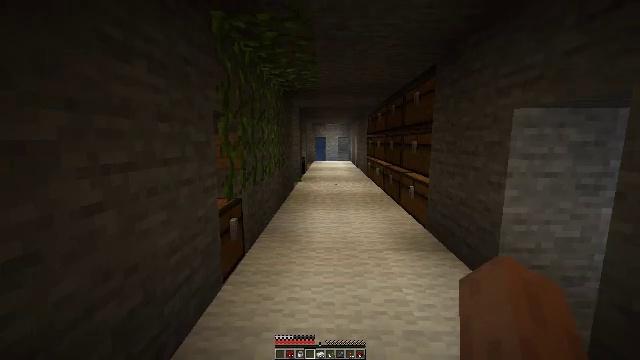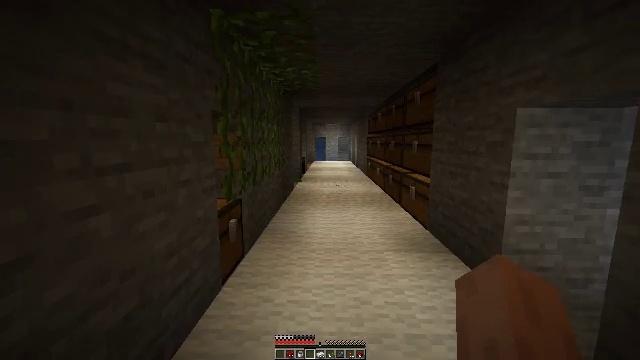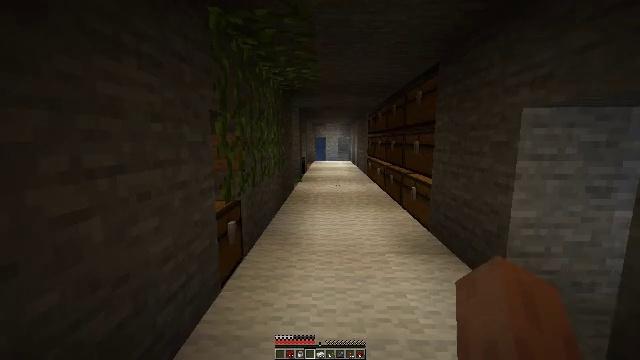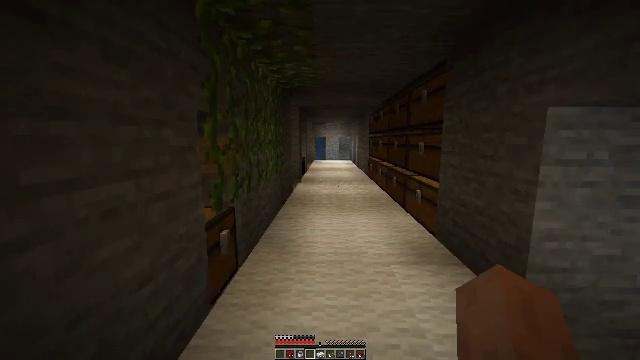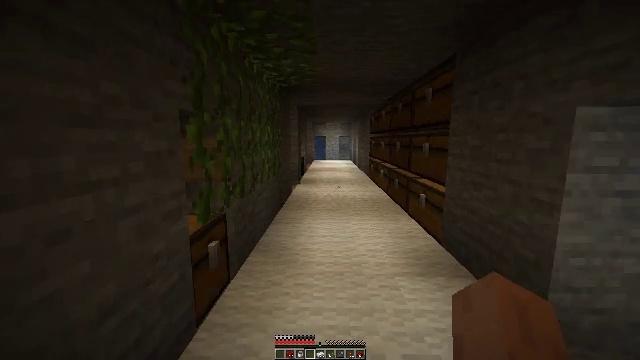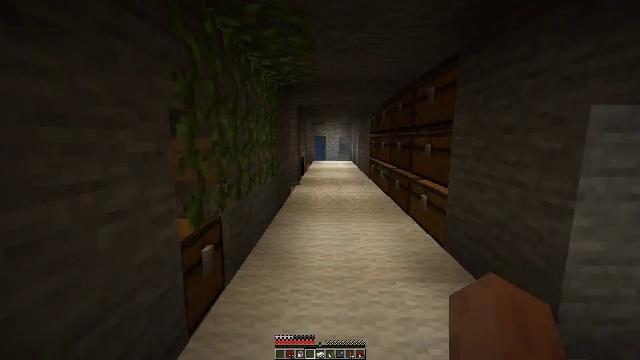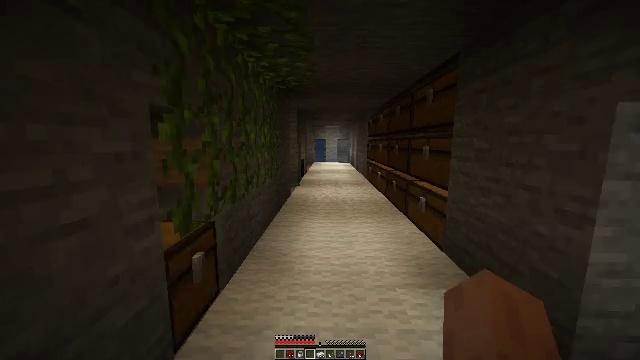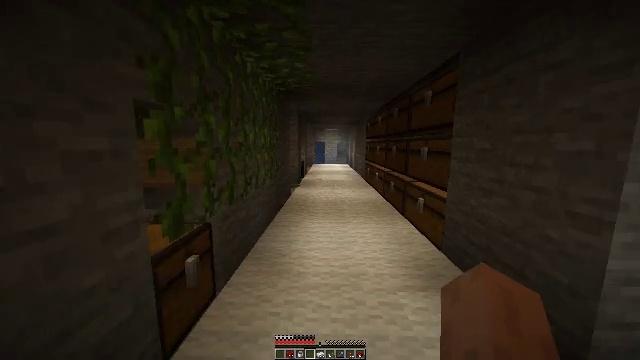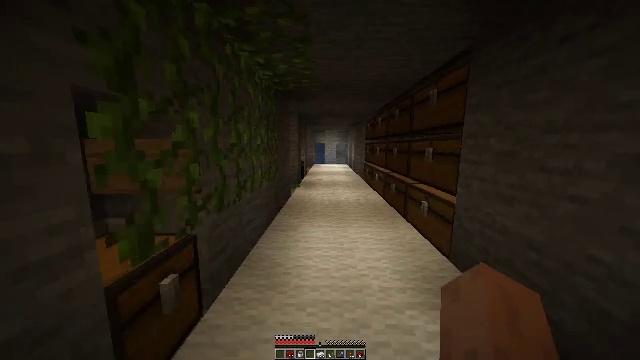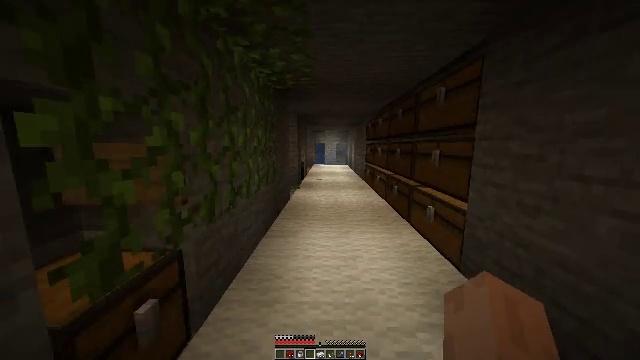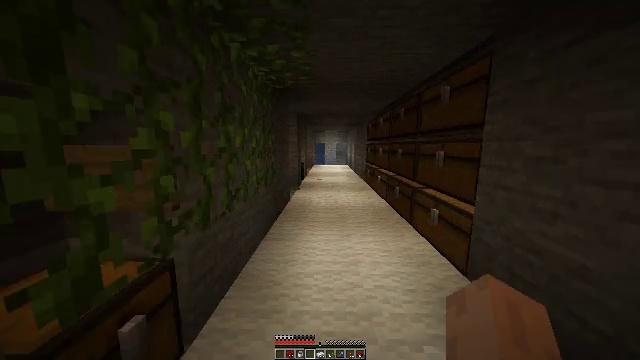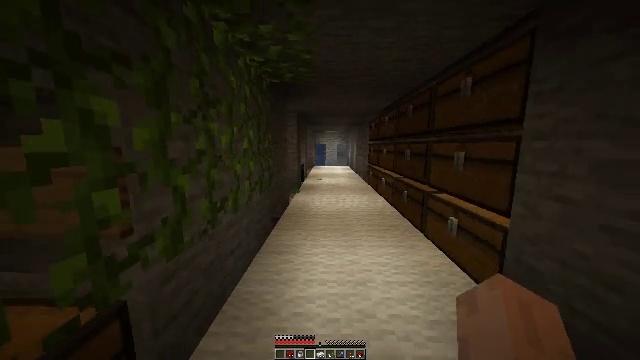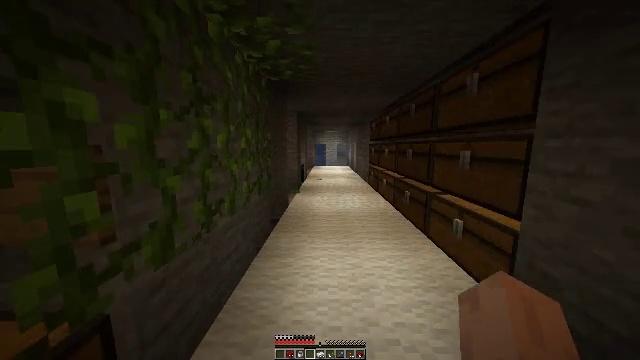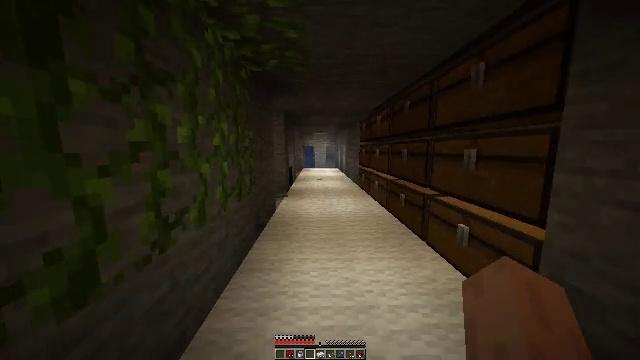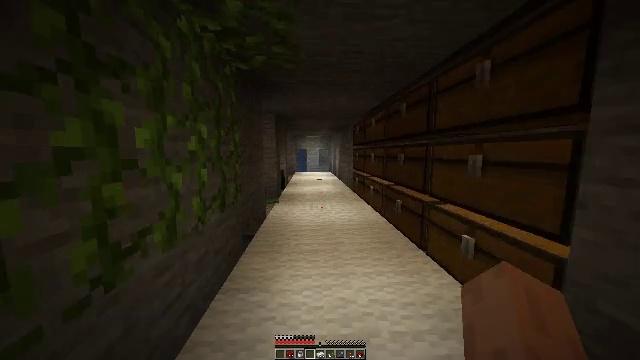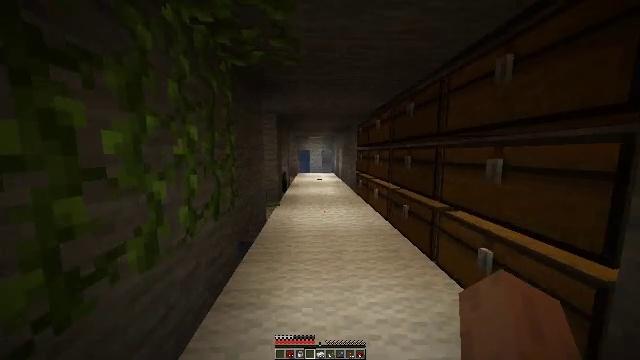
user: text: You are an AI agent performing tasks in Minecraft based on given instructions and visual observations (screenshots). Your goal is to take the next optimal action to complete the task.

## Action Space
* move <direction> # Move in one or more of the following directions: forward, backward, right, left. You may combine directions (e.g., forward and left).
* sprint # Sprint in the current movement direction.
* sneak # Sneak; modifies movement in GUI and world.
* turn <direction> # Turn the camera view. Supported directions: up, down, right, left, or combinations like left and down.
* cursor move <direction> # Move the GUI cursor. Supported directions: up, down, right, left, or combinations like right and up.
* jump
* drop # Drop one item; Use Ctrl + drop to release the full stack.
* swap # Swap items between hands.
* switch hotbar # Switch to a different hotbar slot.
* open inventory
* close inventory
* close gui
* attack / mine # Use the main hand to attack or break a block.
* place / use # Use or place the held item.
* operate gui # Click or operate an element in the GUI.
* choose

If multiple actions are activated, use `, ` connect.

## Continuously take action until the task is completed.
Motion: motion action
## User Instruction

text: Drop an iron ingot.
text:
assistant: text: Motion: move forward
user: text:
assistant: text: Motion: move forward
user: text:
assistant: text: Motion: move forward
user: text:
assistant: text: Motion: move forward
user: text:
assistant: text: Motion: move forward, sprint
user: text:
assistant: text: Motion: move forward, sprint
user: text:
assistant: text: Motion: move forward, sprint
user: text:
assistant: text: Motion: move forward
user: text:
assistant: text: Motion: move forward
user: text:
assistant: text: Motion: move forward
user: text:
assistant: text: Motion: move forward
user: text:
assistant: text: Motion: move forward
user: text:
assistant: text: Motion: move forward, turn right
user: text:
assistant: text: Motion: move forward, turn right and up
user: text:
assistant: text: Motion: move forward
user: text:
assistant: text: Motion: move forward, turn left
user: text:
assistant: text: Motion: move forward, turn left
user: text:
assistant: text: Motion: move forward, turn left
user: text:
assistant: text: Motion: move forward, turn left
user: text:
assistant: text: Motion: move forward, turn left
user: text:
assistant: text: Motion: move forward
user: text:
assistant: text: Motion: move forward, turn down
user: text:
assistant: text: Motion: move forward, turn down
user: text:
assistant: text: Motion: move forward
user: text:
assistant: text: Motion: move forward
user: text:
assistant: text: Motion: move forward
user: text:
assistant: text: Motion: move forward
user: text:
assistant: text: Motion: move forward
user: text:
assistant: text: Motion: move forward
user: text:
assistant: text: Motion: move forward